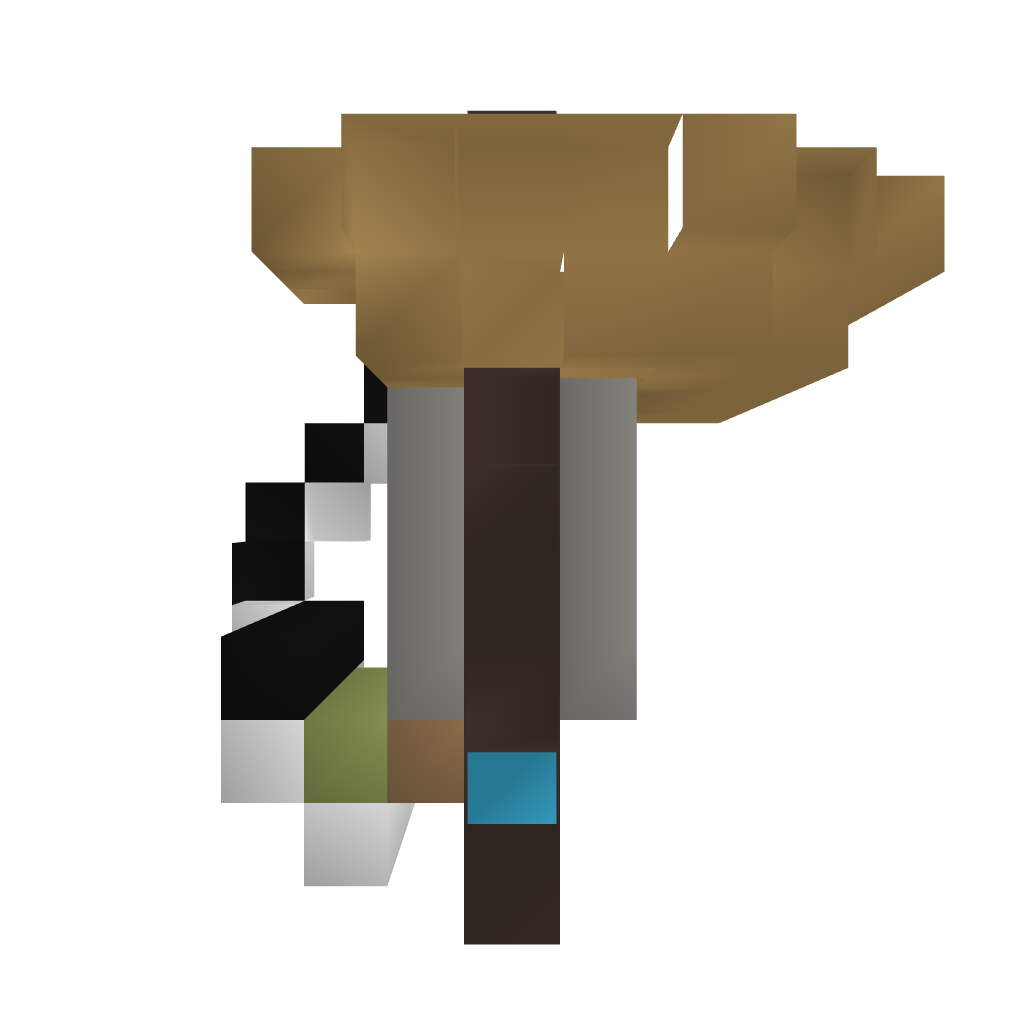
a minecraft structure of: Connect 4